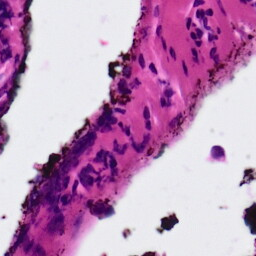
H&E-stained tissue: Ovarian